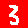
Digit: 3